Field crop: tomato
Growth stage: 1
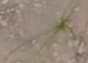
Species: cyperus